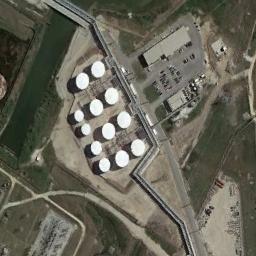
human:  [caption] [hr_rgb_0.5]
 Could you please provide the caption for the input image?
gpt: There are many storage tanks of different sizes .

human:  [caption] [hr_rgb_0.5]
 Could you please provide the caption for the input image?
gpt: There are many storage tanks on the bare land next to the grass .

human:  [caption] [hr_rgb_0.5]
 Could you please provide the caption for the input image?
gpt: There are many different-sized storage tanks and many buildings in the factory, And there are large lawns in the factory .

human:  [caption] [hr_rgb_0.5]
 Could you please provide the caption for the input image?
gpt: There are three white storage tanks and three silver storage tanks .

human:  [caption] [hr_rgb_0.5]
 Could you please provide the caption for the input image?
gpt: There are some white storage tanks arranged neatly .